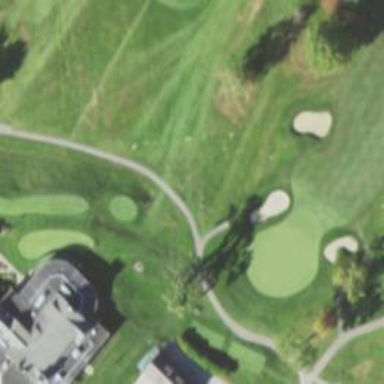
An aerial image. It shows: Pathway for golfing.